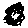
Label: cloud